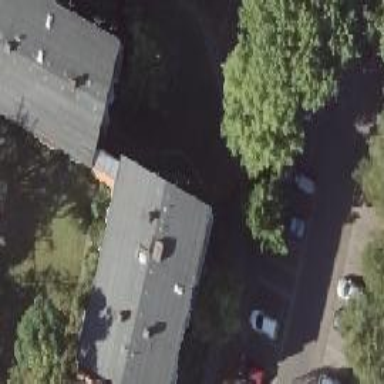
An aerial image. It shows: Gabled roof apartments building.